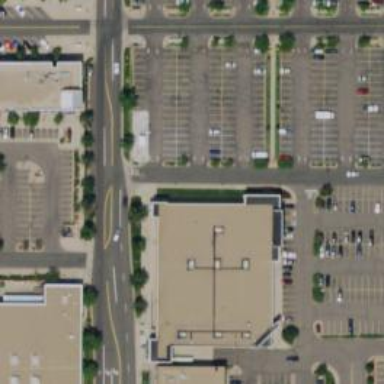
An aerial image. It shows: Retail building housing department store.